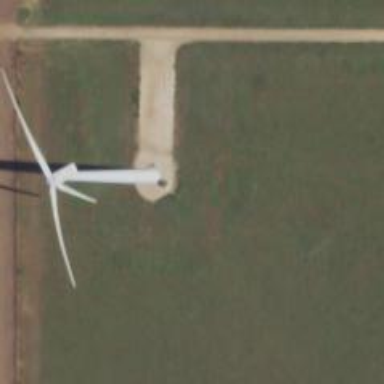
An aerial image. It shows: Wind turbine generator that utilizes wind as its source for generating electricity. It is of the horizontal axis type.